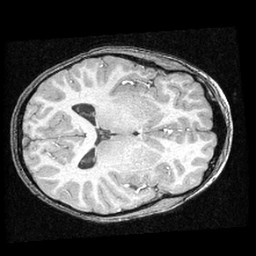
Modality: T1w
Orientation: axial
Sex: male
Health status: ill
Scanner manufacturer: ge
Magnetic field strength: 1.5 T
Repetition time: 21 s
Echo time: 0.008 s